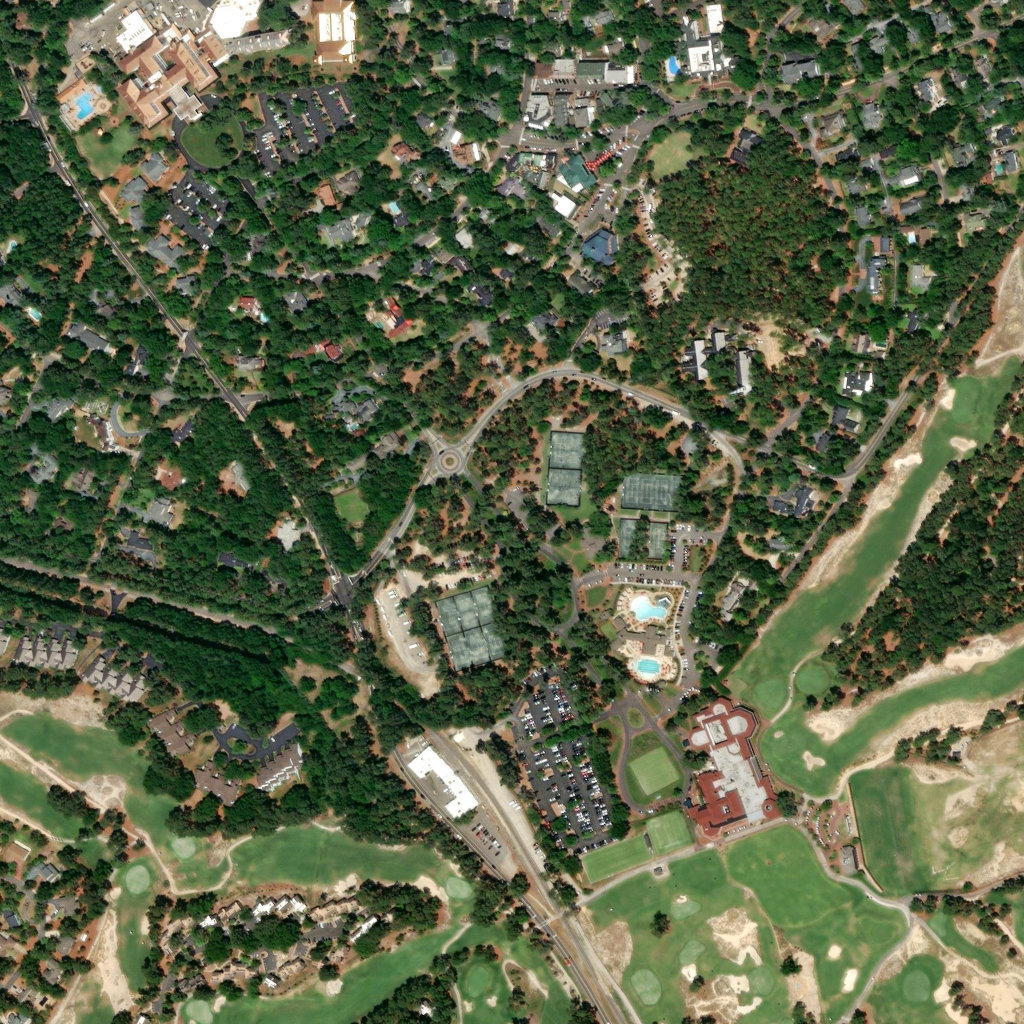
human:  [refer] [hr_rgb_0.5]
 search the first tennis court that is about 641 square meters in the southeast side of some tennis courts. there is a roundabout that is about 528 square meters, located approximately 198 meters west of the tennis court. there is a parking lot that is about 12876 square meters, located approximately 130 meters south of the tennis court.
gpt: <box>[[63, 51, 65, 54, 0]]</box>